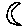
Label: moon